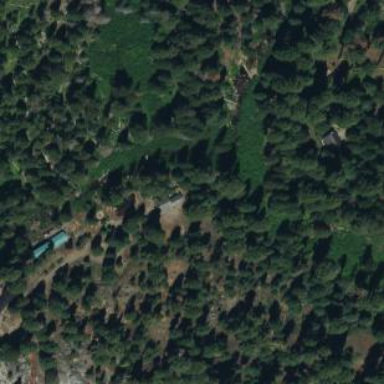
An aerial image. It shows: Woodland with evergreen needle-leaved trees.